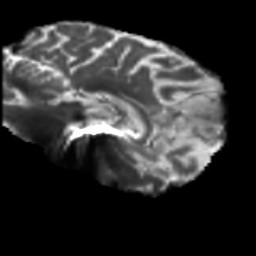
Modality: T2w
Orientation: sagittal
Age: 75
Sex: male
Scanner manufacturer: siemens
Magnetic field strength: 3 T
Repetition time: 5.47 s
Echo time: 0.0854 s